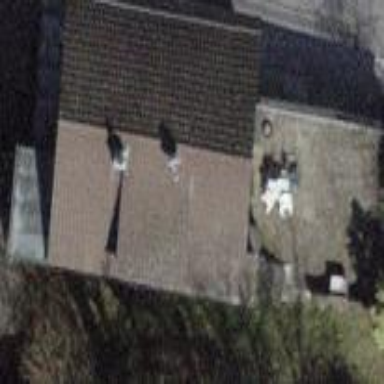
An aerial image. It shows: Building with tiled roof.